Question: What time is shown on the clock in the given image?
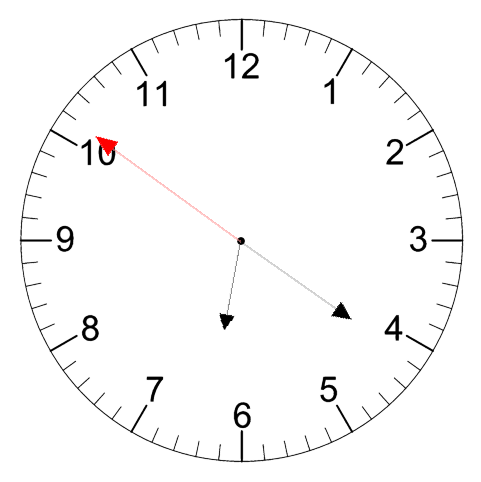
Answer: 06:20:51